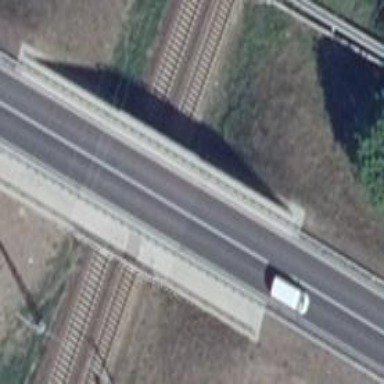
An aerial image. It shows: Asphalt road on secondary bridge.